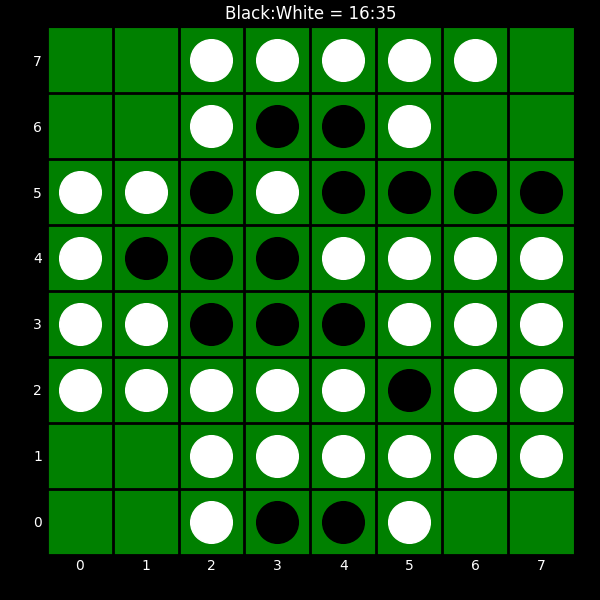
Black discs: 16
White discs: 35